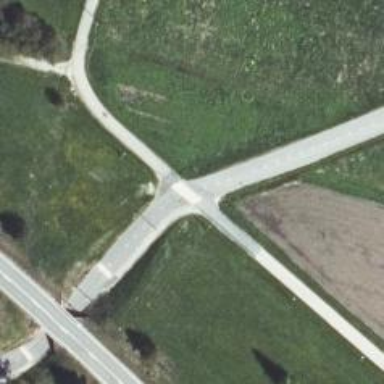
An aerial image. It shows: Marked road crossing.